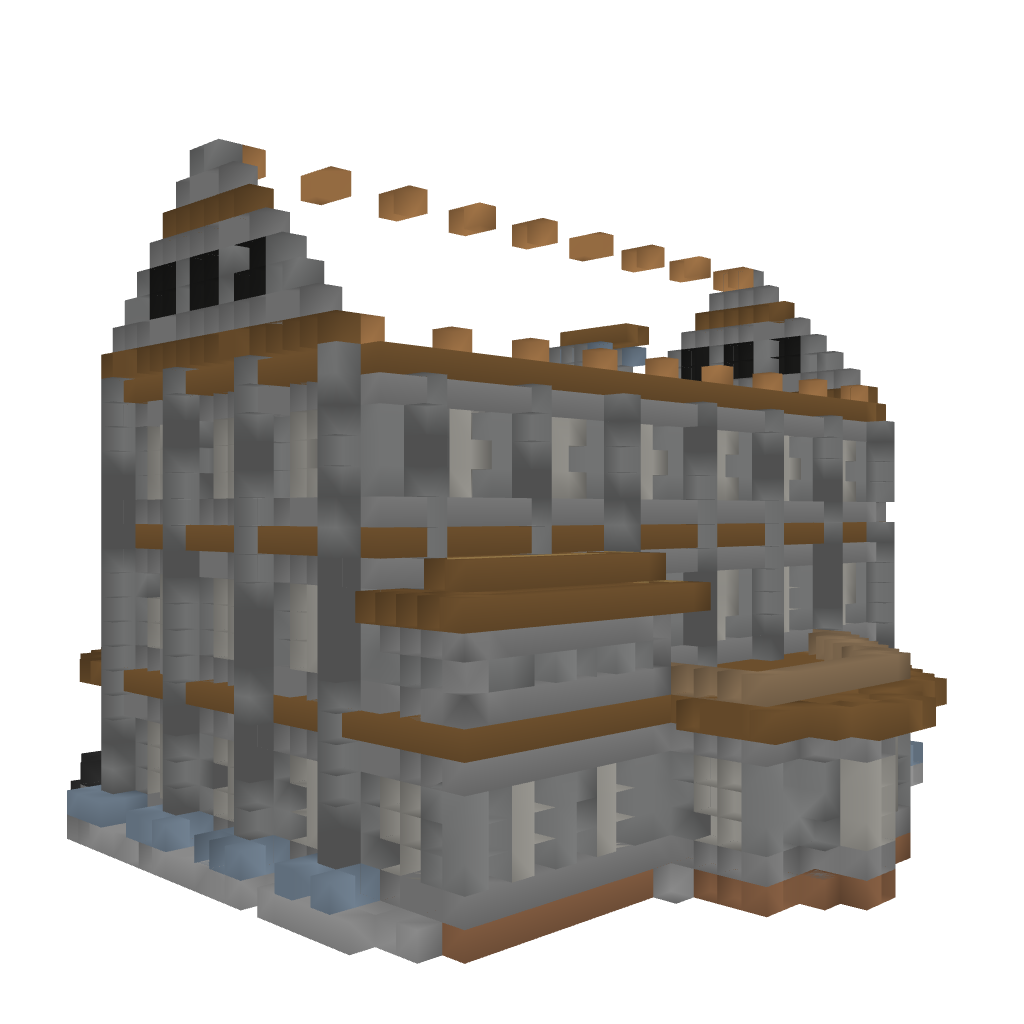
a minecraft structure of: Halloween Mansion 1.7.x (house only)